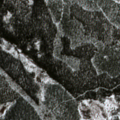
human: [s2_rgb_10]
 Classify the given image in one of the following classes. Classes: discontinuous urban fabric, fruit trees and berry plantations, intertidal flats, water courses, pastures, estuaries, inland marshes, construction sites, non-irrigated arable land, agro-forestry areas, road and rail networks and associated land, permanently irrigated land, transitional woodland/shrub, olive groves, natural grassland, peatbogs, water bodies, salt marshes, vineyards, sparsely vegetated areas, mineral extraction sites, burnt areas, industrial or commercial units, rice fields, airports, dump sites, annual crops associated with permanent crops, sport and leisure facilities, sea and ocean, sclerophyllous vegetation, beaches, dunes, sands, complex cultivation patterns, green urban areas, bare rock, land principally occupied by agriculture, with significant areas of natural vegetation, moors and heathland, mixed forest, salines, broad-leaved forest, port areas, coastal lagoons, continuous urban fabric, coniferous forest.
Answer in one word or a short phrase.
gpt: coniferous forest